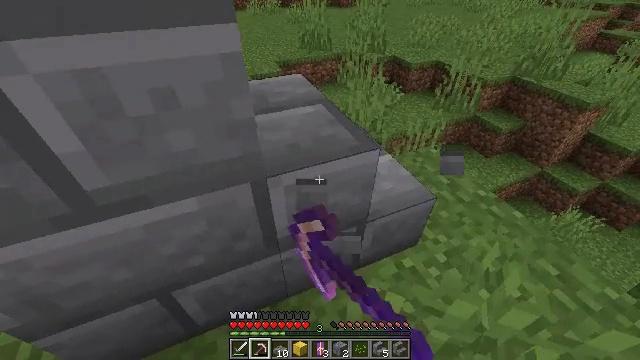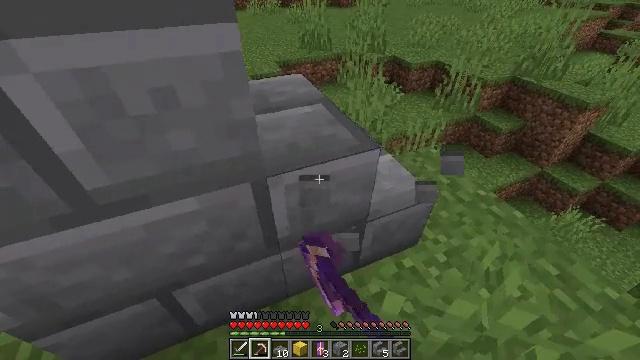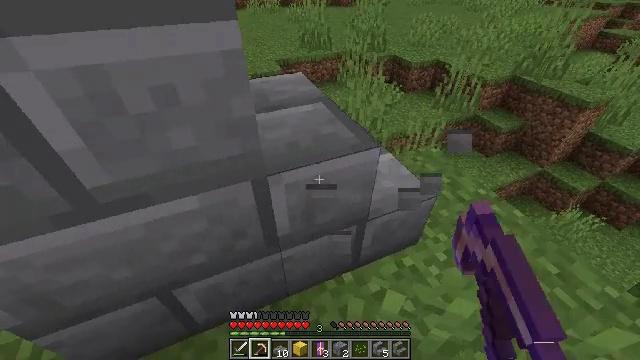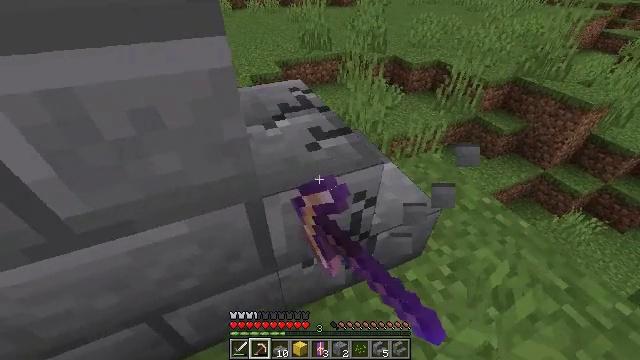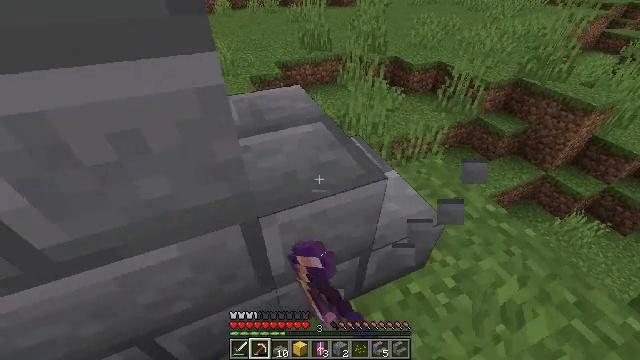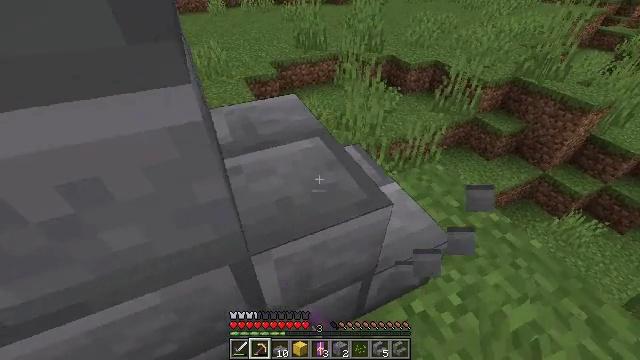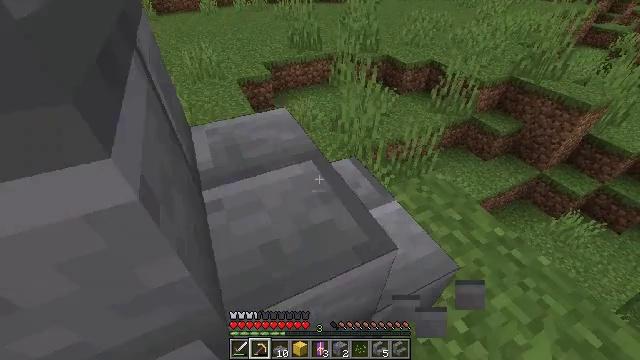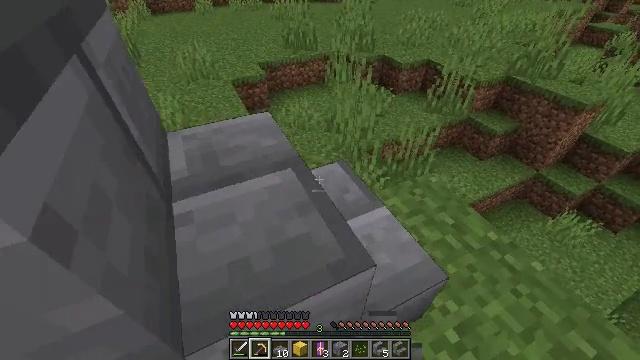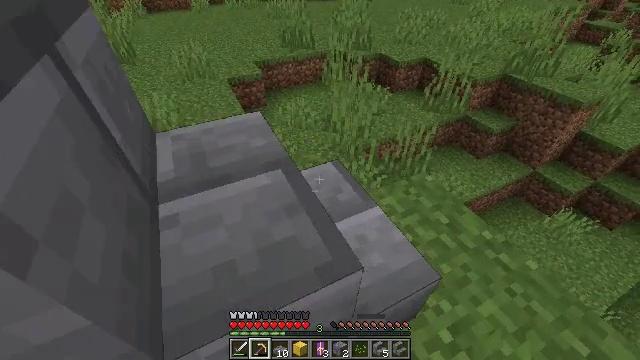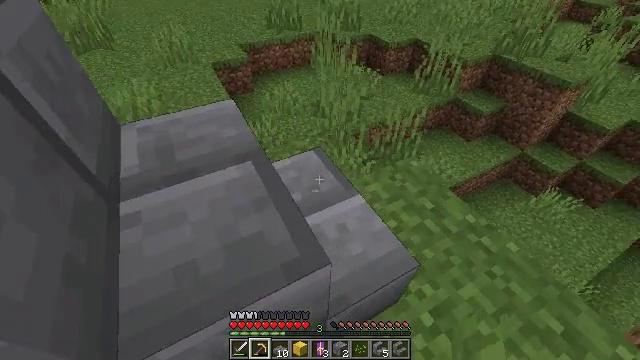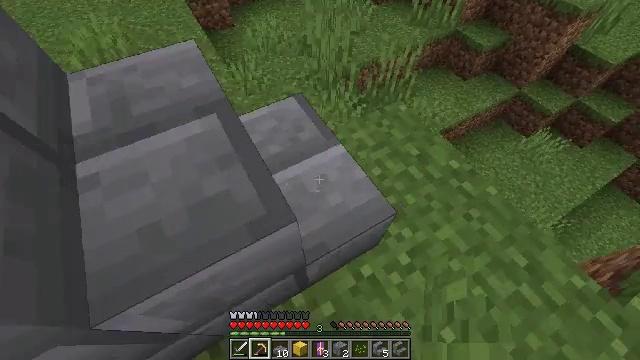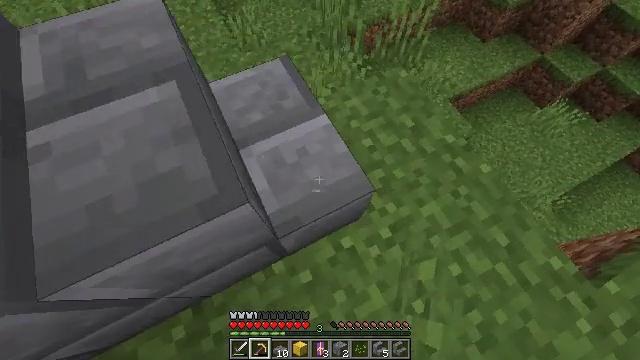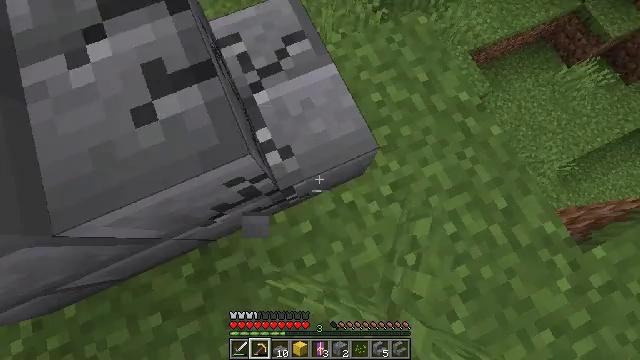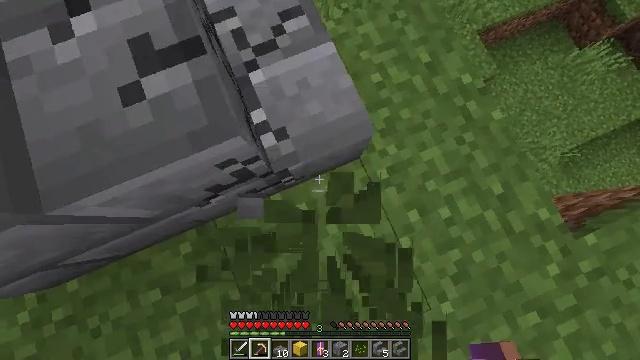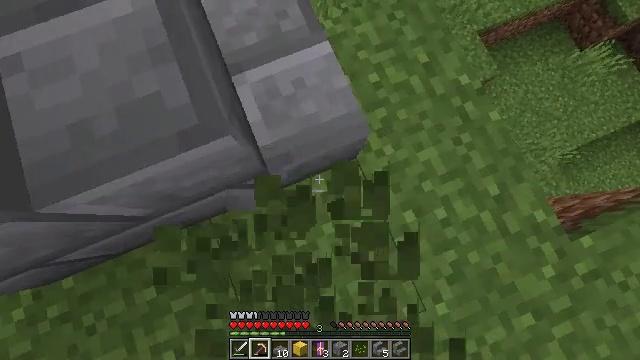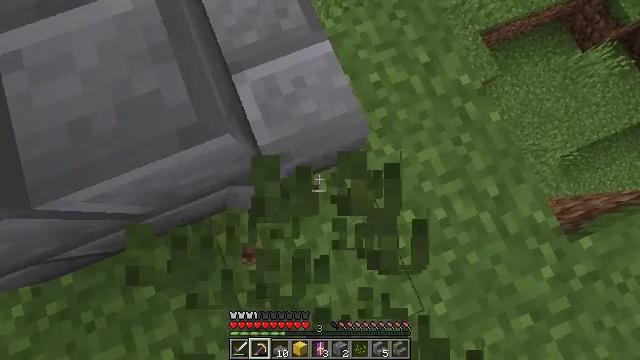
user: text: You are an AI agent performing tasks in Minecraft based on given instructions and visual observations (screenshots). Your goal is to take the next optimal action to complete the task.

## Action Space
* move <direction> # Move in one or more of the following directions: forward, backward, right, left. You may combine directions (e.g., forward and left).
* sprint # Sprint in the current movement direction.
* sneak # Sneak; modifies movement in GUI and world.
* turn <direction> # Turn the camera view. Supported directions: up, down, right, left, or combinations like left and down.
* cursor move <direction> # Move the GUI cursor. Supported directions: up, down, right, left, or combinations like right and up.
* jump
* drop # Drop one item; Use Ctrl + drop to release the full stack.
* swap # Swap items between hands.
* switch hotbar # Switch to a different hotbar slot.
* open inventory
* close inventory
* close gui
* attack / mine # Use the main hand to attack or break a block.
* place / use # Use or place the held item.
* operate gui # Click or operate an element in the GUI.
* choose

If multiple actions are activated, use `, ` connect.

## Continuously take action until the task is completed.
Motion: motion action
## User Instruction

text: Break the grass block.
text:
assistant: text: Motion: attack / mine
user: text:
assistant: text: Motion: attack / mine
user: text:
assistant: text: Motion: move forward, attack / mine
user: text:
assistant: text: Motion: move forward
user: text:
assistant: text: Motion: move forward
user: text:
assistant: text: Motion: move forward, turn right
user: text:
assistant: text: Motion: move forward
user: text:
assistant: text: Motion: move forward
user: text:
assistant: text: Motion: move forward, turn right and down
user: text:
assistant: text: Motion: move forward, turn right and down
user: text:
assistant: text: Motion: turn left and down
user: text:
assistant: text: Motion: turn left and down, attack / mine
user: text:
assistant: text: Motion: turn left and down, attack / mine
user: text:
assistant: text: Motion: attack / mine
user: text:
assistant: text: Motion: attack / mine
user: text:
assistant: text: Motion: attack / mine
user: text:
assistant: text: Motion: turn left and up, attack / mine
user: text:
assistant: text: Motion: attack / mine